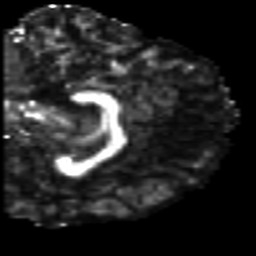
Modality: FA
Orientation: sagittal
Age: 19
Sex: female
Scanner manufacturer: siemens
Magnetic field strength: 3 T
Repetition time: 7 s
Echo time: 0.0926 s